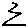
Label: zigzag